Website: walmart
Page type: review-order
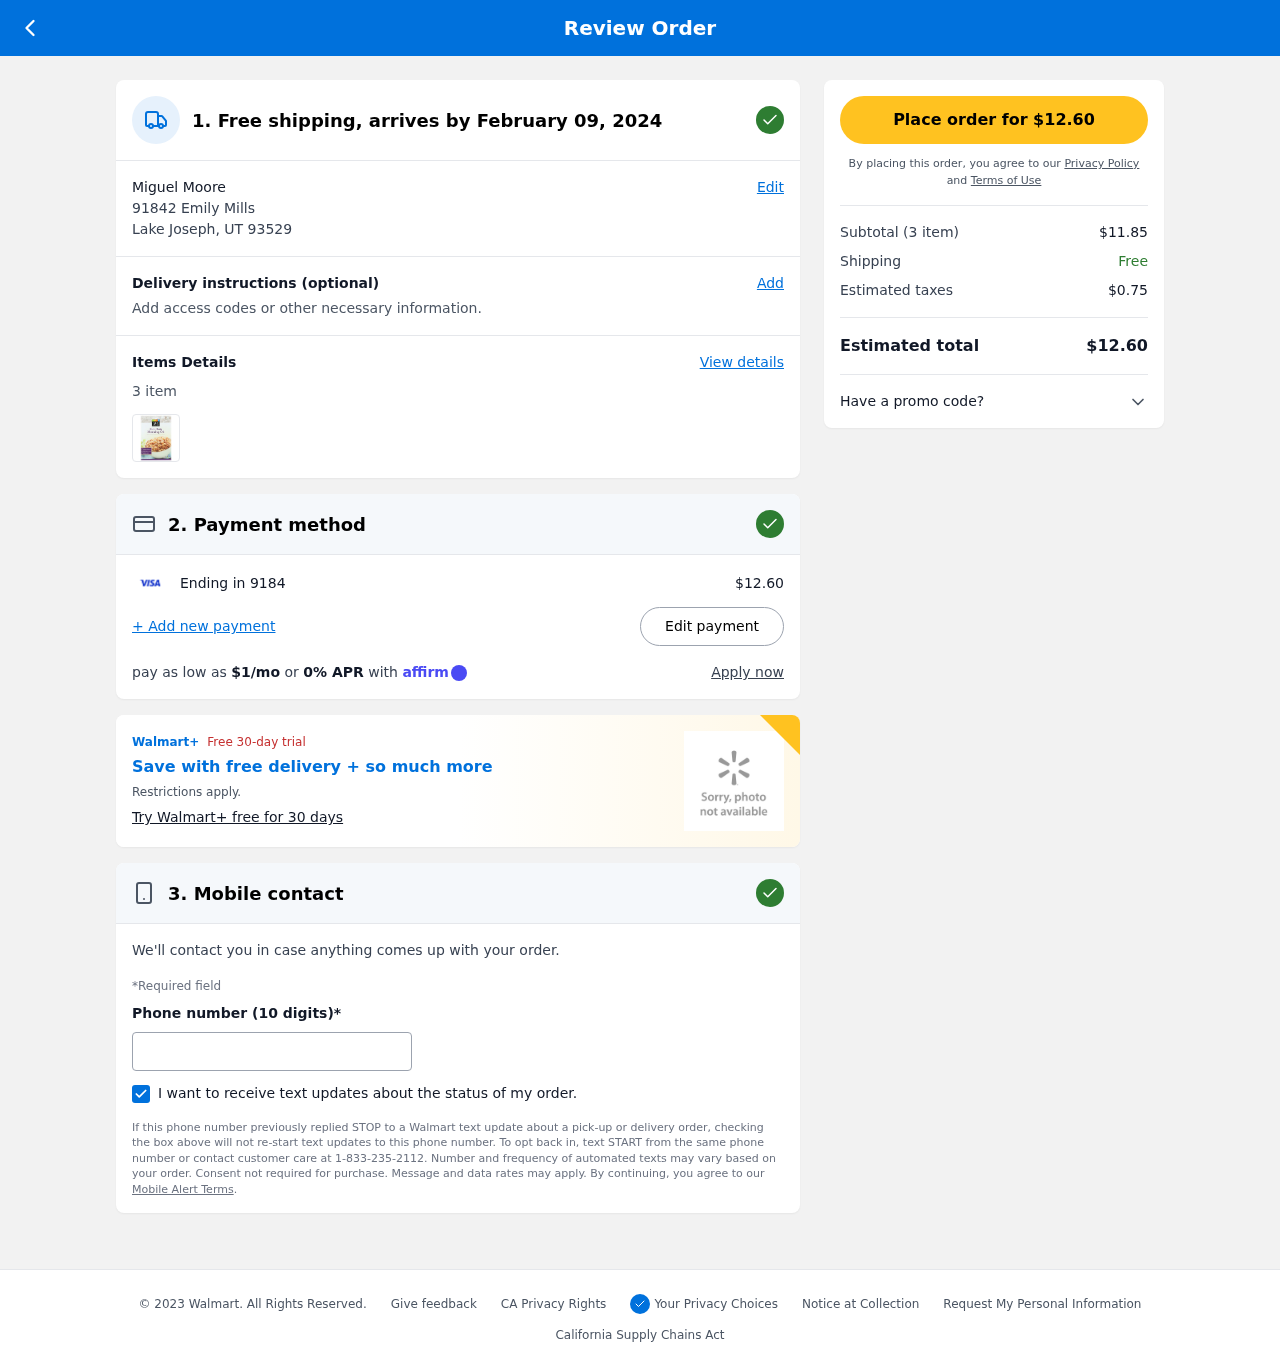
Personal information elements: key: PII_CARD_LAST4
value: Ending in 9184
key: PII_CITY_STATE_ZIP
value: Lake Joseph, UT 93529
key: PII_FULLNAME
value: Miguel Moore
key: PII_PHONE
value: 5107035365
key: PII_STREET
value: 91842 Emily Mills
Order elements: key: ORDER_DELIVERY_DATE
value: February 09, 2024
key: ORDER_NUM_ITEMS
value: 3 item
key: ORDER_NUM_ITEMS
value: Subtotal (3 item)
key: ORDER_TOTAL
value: $12.60
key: ORDER_TOTAL
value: Place order for $12.60
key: ORDER_MONTHLY_PAYMENT
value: $1/mo
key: ORDER_SUBTOTAL
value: $11.85
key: ORDER_TAX
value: $0.75